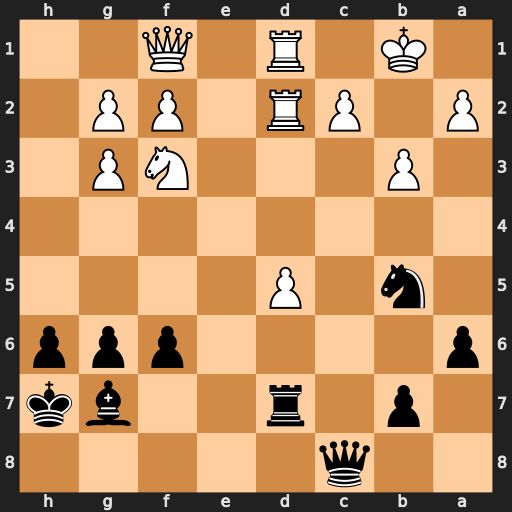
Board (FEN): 2q5/1p1r2bk/p4ppp/1n1P4/8/1P3NP1/P1PR1PP1/1K1R1Q2
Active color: b
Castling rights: -
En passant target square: -
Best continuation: Qc3 a4 f5